Aerial crown-view tile of a tropical tree (Barro Colorado Island, Panama), acquired 20250512:
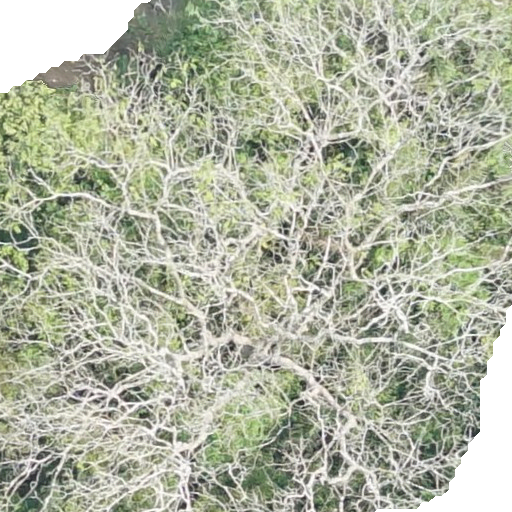
Species: Dipteryx oleifera
GBIF accepted scientific name: Dipteryx oleifera
Crown area: 464.285 m²